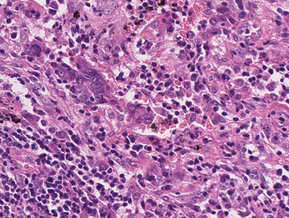
Tumor epithelial tissue: yes
Tumor-associated stroma tissue: yes
Normal tissue: no